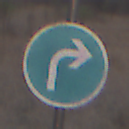
Verkehrszeichen: VorgeschriebeneFahrtrichtungRechts
Umgebung: Outdoor, Nature
Tageszeit: SunriseSunset
Wetter: Clear
Licht: Natural
Jahreszeit: NotSpecified
Kontrast: LowContrast